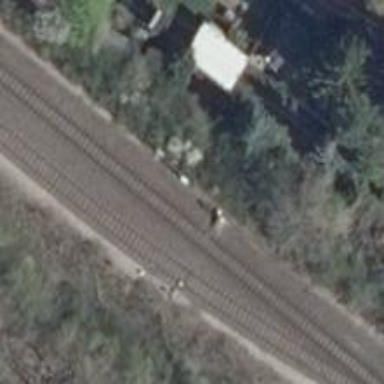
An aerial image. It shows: Railway spur junction.